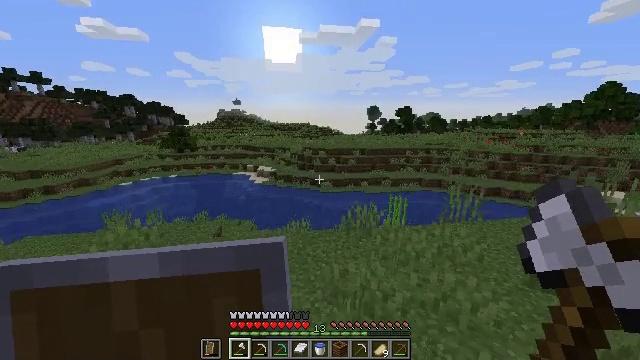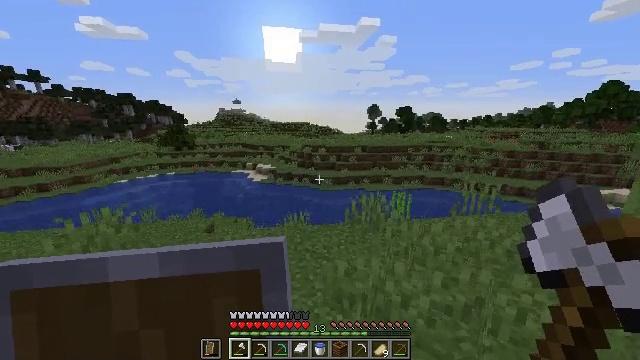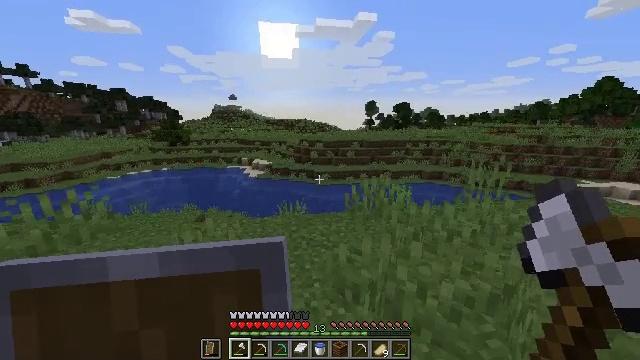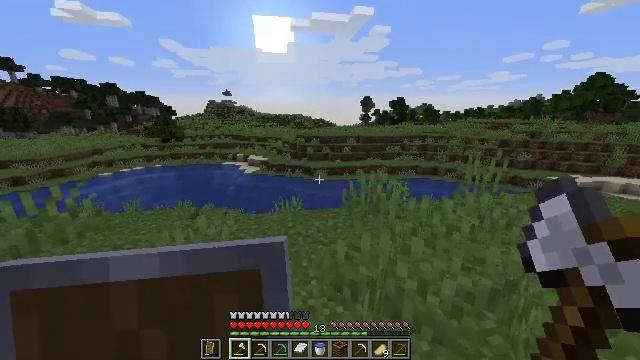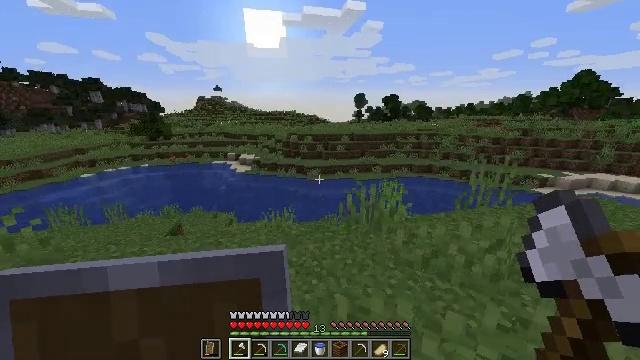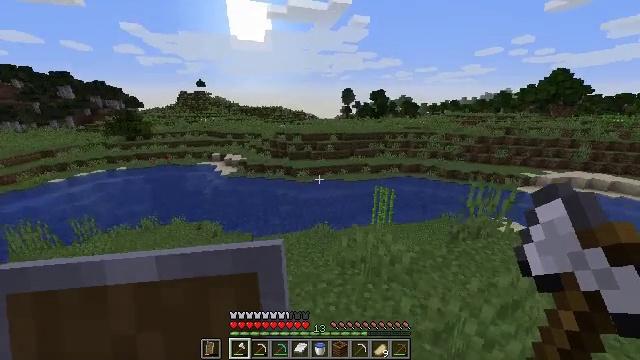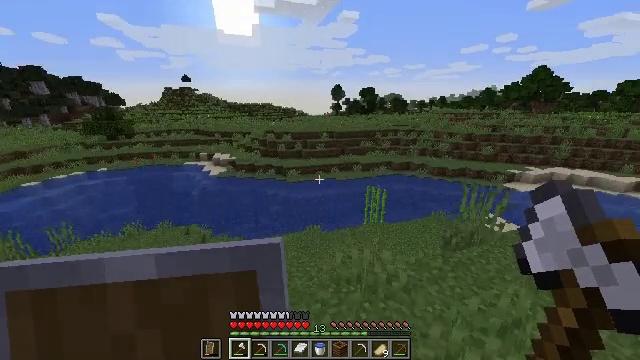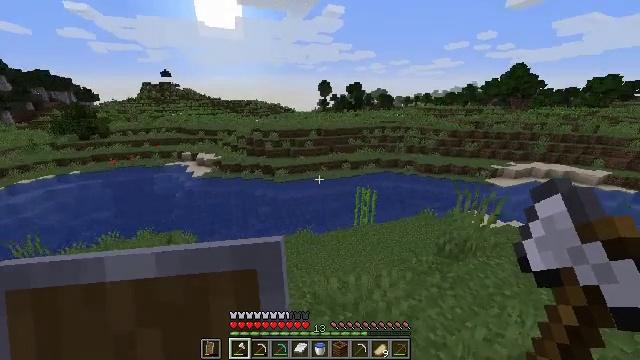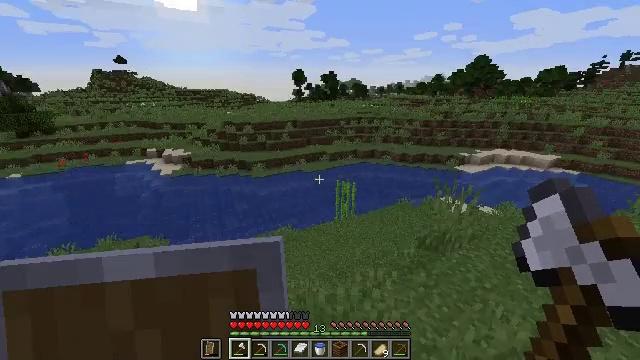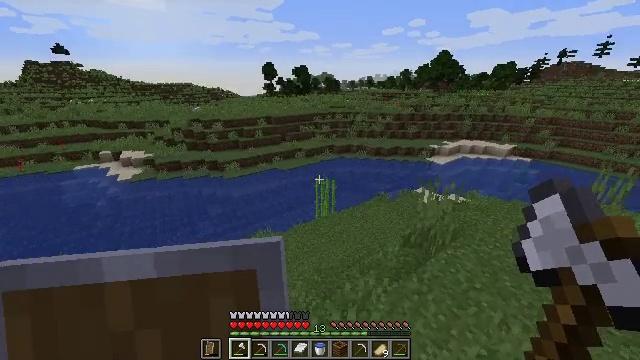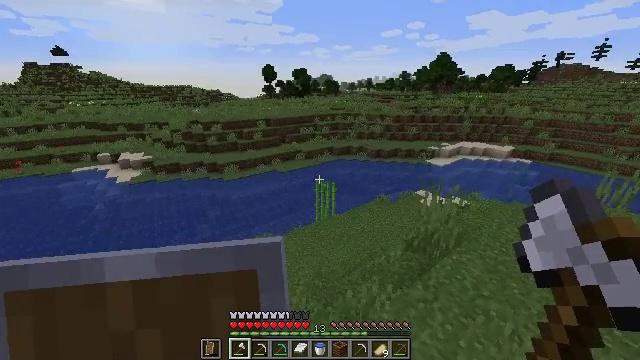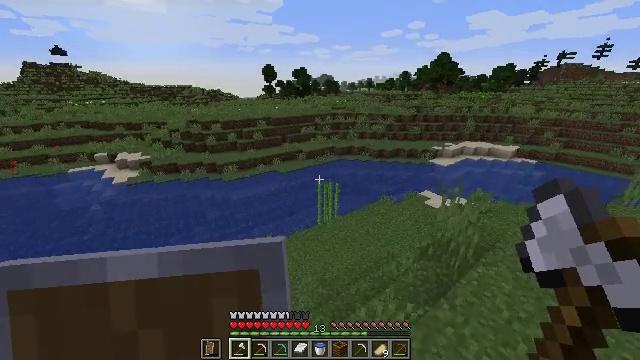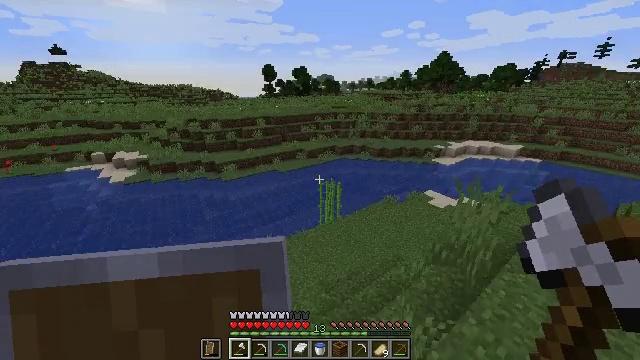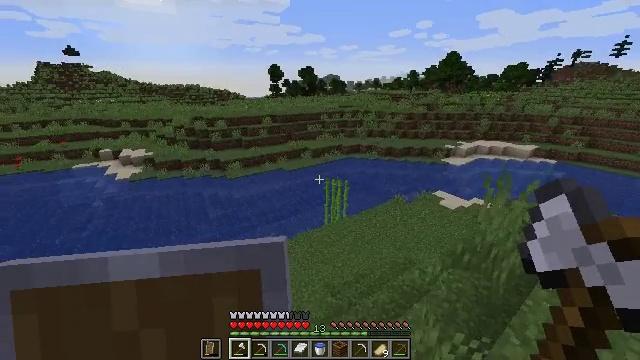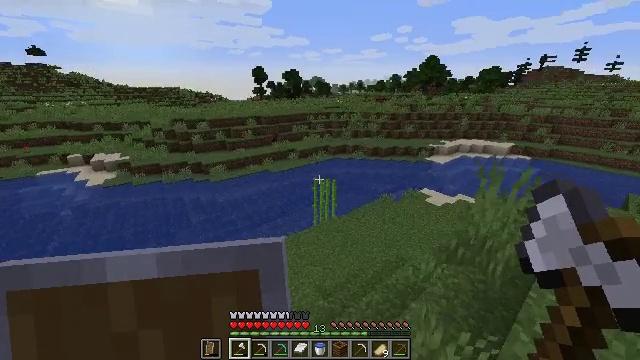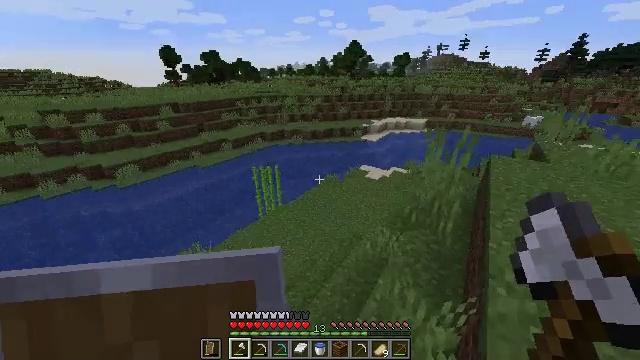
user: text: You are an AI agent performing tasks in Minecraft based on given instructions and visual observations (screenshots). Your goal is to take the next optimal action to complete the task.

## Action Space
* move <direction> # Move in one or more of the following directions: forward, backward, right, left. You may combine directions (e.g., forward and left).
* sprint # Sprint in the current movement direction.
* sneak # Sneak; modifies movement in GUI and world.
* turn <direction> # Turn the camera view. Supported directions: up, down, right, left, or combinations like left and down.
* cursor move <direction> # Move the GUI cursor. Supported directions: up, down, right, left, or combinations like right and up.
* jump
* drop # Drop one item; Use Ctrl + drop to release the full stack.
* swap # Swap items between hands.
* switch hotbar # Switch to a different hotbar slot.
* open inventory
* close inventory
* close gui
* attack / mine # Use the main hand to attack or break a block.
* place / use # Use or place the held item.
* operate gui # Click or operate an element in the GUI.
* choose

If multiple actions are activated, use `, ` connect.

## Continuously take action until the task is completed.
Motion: motion action
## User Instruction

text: Gather sugar cane for crafting.
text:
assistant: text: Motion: move forward, sprint, jump
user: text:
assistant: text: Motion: move forward, sprint, jump
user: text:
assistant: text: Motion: move forward, sprint, turn right and down, jump
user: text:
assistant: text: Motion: move forward, sprint, turn right, jump
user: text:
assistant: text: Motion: move forward, sprint, turn right and down, jump
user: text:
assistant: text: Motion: move forward, sprint, turn right, jump
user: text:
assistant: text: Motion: move forward, sprint, turn right and down, jump
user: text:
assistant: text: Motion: move forward, sprint, turn right and down, jump
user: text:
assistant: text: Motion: move forward, sprint, turn right and down, jump
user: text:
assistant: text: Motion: move forward, sprint, jump
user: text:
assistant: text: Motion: move forward, sprint, jump
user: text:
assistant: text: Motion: move forward and move right, sprint, jump
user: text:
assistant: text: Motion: move forward and move right, sprint, turn left, jump
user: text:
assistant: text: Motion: move forward and move right, sprint, turn right, jump
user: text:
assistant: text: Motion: move forward and move right, sprint, turn right and down, jump
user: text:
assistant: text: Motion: move forward and move right, sprint, turn right, jump
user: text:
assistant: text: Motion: move forward and move right, sprint, turn right, jump
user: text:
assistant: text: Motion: move forward and move right, sprint, jump
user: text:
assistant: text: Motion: move forward and move right, sprint, jump
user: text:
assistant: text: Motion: move forward and move right, sprint, jump
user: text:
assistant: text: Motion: move forward and move right, sprint, jump
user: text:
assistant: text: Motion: move forward, sprint, turn left and down, jump
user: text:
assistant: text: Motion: move forward, sprint, turn left and down, jump
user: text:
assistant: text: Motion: move forward, sprint, turn left
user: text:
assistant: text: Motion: move forward, sprint, turn left
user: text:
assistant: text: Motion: move forward, sprint, turn left and down
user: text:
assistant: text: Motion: move forward, sprint, turn left and down
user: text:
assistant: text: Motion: move forward, sprint, turn left and down
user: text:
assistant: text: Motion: move forward, sprint
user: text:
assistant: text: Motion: move forward, sprint